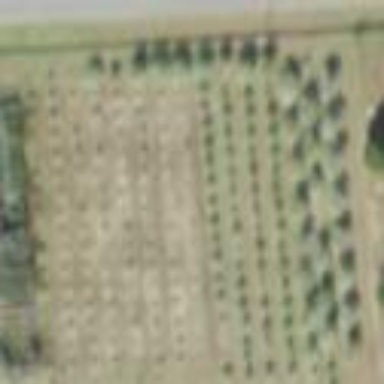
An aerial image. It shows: Plant nursery cultivating trees.